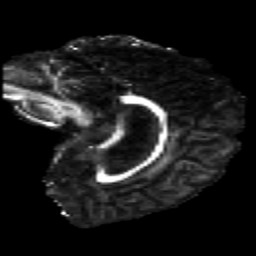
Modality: FA
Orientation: sagittal
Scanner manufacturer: ge
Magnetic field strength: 3 T
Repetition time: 17 s
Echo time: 0.0864 s